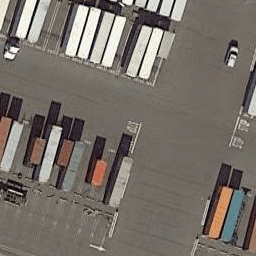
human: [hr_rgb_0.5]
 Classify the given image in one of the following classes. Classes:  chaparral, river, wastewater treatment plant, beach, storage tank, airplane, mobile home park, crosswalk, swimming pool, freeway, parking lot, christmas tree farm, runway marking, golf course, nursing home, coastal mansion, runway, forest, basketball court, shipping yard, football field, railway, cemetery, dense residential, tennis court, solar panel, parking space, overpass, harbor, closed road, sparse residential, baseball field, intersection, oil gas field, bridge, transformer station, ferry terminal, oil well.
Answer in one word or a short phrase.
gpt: shipping yard